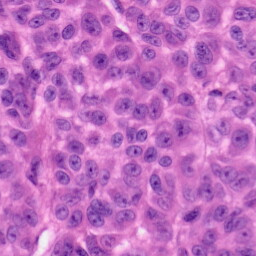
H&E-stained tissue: Skin